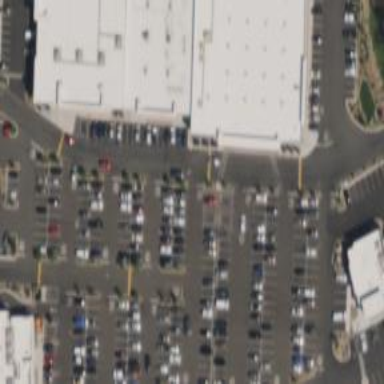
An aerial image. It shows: Retail area.